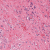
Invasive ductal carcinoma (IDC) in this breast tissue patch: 0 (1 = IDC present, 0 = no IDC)